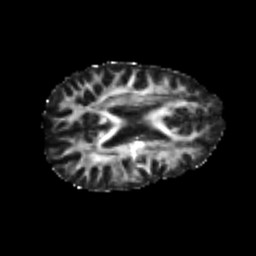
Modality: FA
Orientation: axial
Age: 24
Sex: female
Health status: healthy
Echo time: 0.074 s